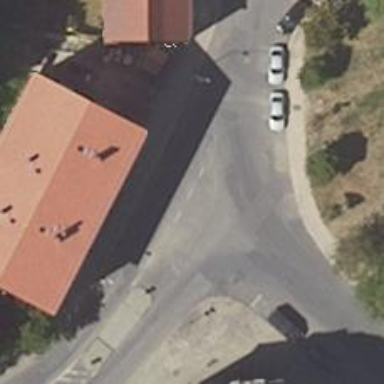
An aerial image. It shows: Asphalt road in residential area.